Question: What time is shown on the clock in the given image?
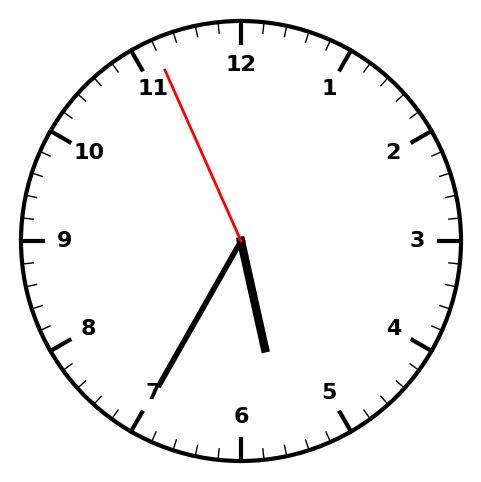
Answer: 05:34:56